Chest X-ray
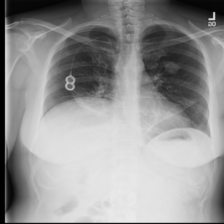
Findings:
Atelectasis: positive
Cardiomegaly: negative
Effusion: negative
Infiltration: negative
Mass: negative
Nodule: positive
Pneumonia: negative
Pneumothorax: negative
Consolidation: negative
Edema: negative
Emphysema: negative
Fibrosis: negative
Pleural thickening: negative
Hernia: negative